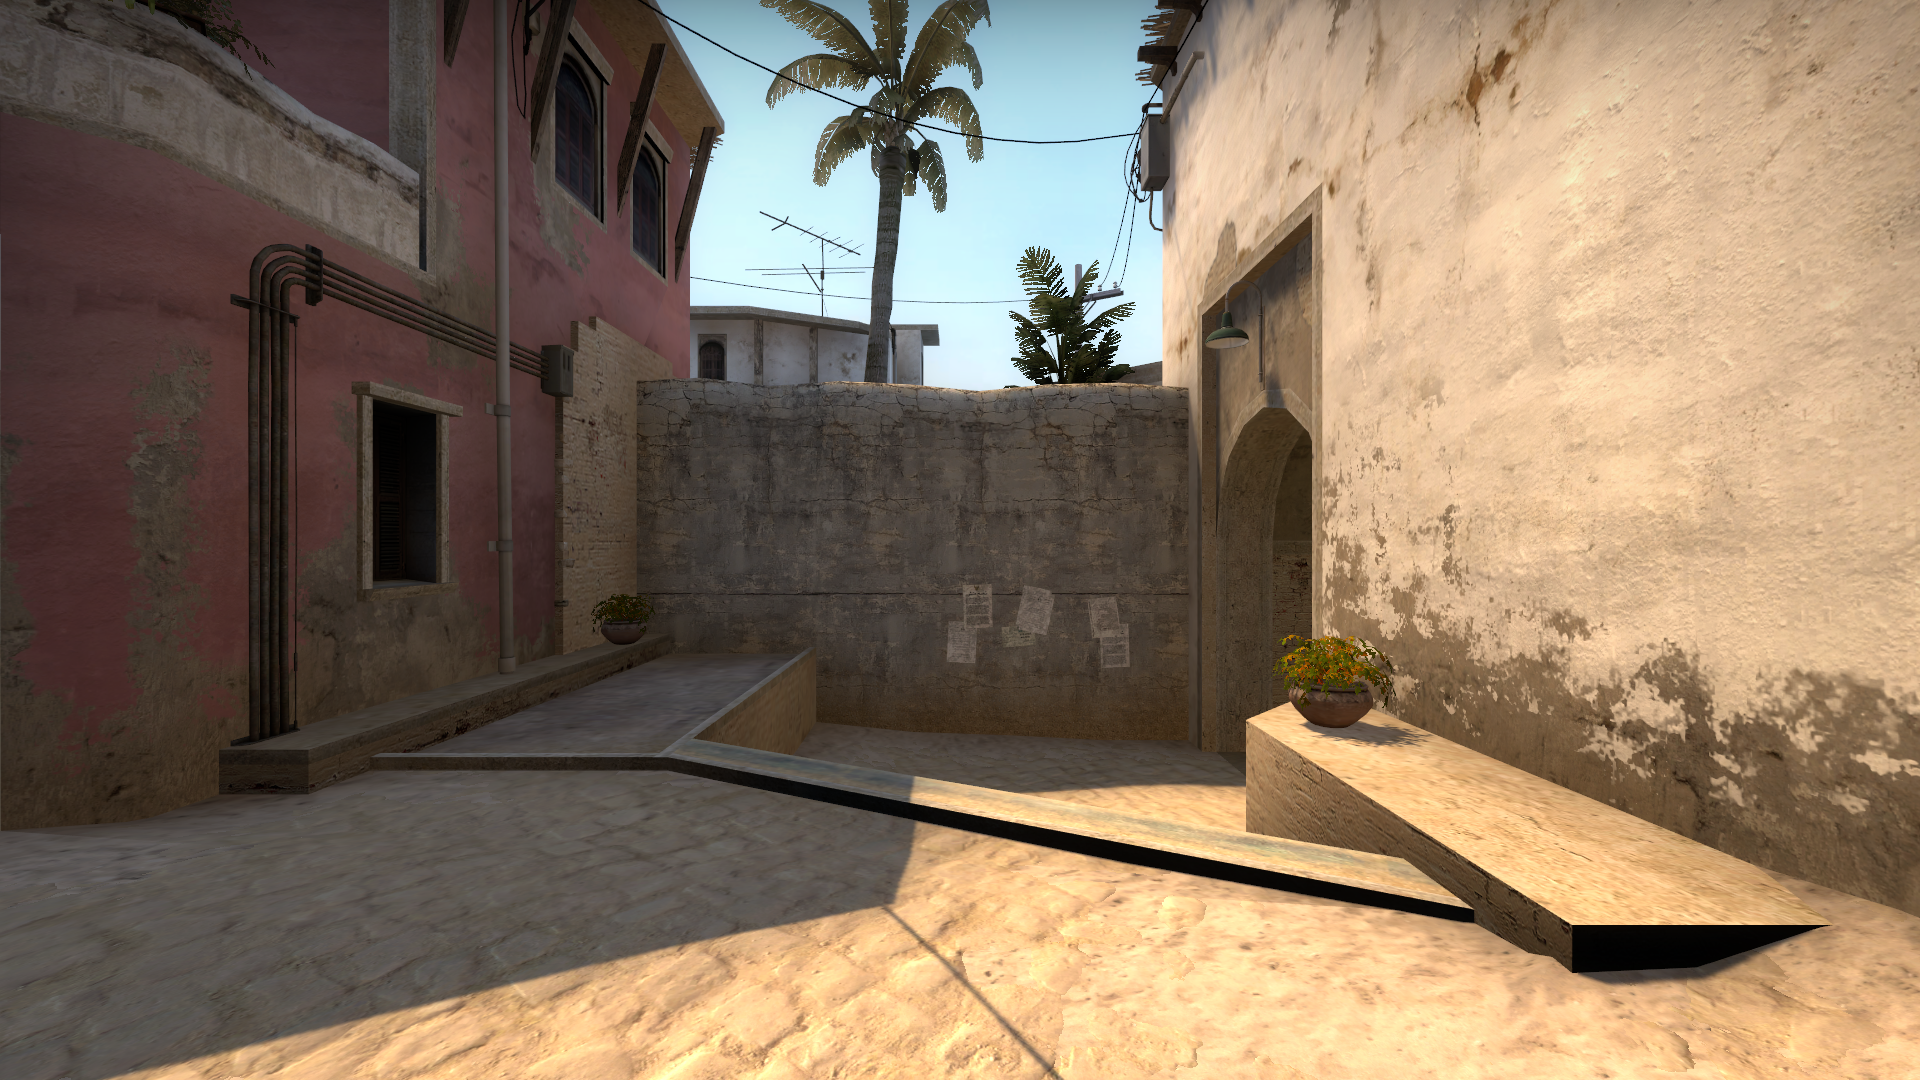
Map: de_mirage